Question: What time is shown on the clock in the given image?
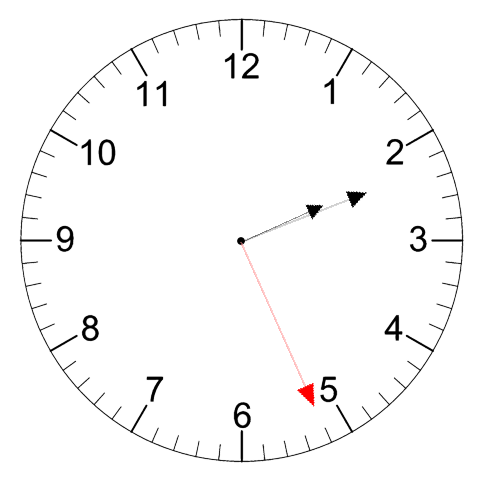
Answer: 02:11:26